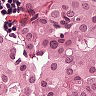
Metastatic tissue present: yes